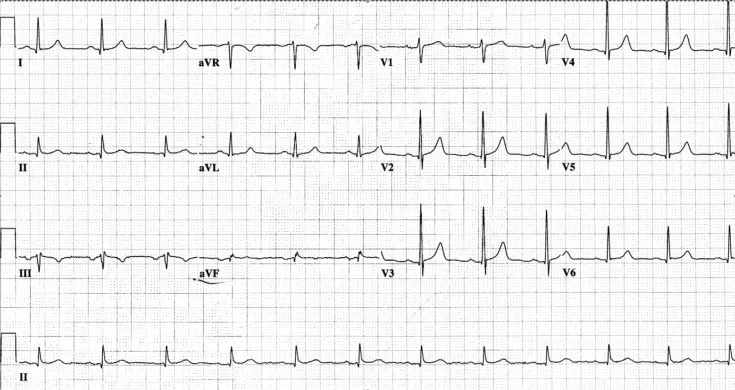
ECG after ablation, demonstrating normal PR, absence of delta wave, and normal QRS duration.
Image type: electrography (ekg)